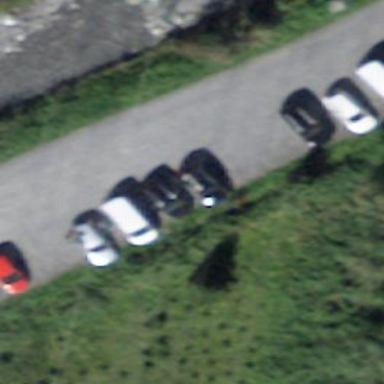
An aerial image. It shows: Parking area with compacted surface.